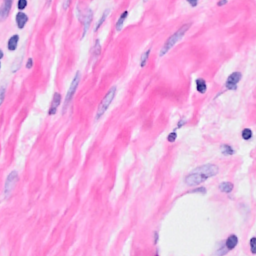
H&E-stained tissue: Breast